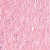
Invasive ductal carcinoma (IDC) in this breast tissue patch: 0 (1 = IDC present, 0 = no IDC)